Interaction volume radius: 10 \u00c5
Interaction volume height: 20 \u00c5
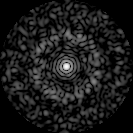
Disorder parameter: 0.8502